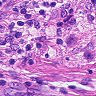
Metastatic tissue present: yes